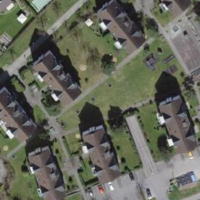
EUNIS habitat code: 55
Species observed at this site:
Lythrum salicaria
Vicia sepium